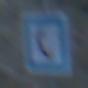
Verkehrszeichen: Fernsprecher
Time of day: SunriseSunset
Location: Outdoor (RoadRail)
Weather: Clear
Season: NotSpecified
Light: Natural